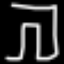
Label: pants